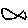
Label: fish